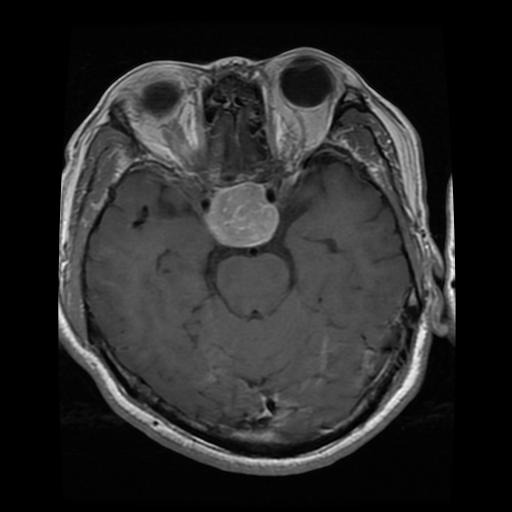
Label: pituitary